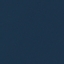
Land use / land cover class: SeaLake